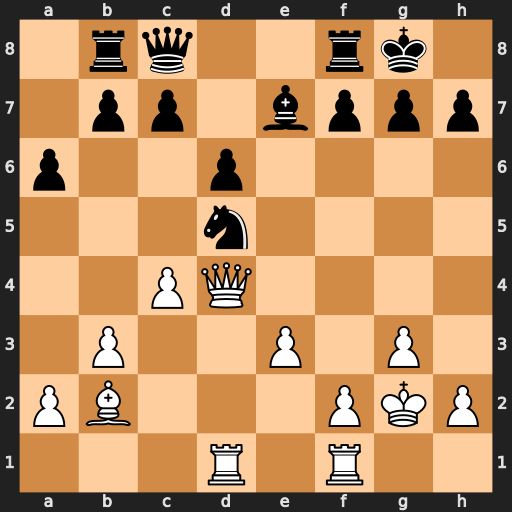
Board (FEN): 1rq2rk1/1pp1bppp/p2p4/3n4/2PQ4/1P2P1P1/PB3PKP/3R1R2
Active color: w
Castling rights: -
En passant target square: -
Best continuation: Qxg7#